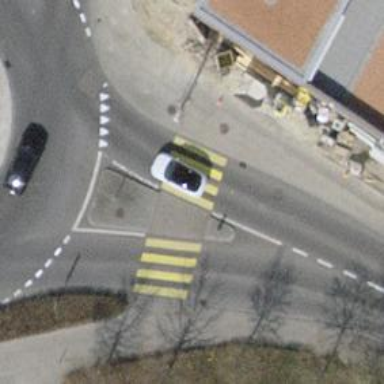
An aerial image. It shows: Traffic calming island.